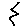
Label: zigzag